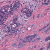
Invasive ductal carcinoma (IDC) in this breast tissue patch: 1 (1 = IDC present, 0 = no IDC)